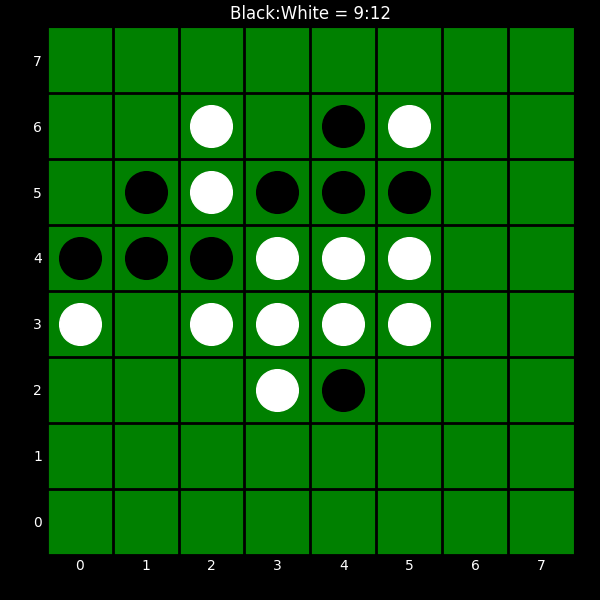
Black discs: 9
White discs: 12